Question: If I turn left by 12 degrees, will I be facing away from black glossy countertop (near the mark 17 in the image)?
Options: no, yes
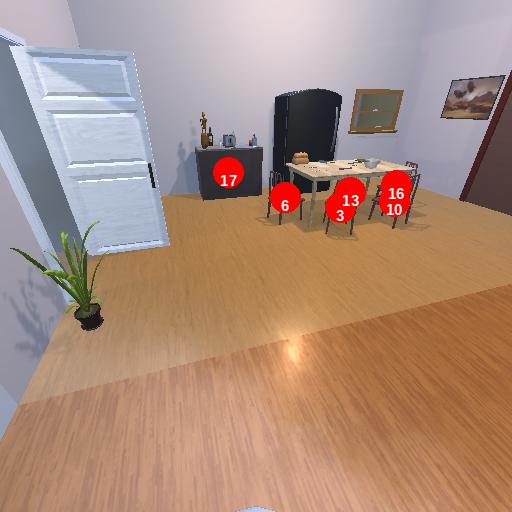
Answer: no